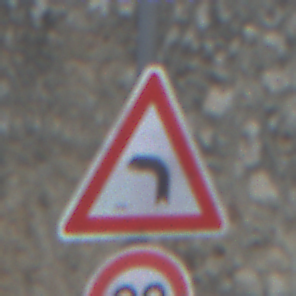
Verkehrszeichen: KurveLinks
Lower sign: Geschwindigkeit90
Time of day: MorningAfternoon
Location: Outdoor (Suburban)
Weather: PartlyCloudy
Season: NotSpecified
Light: Natural